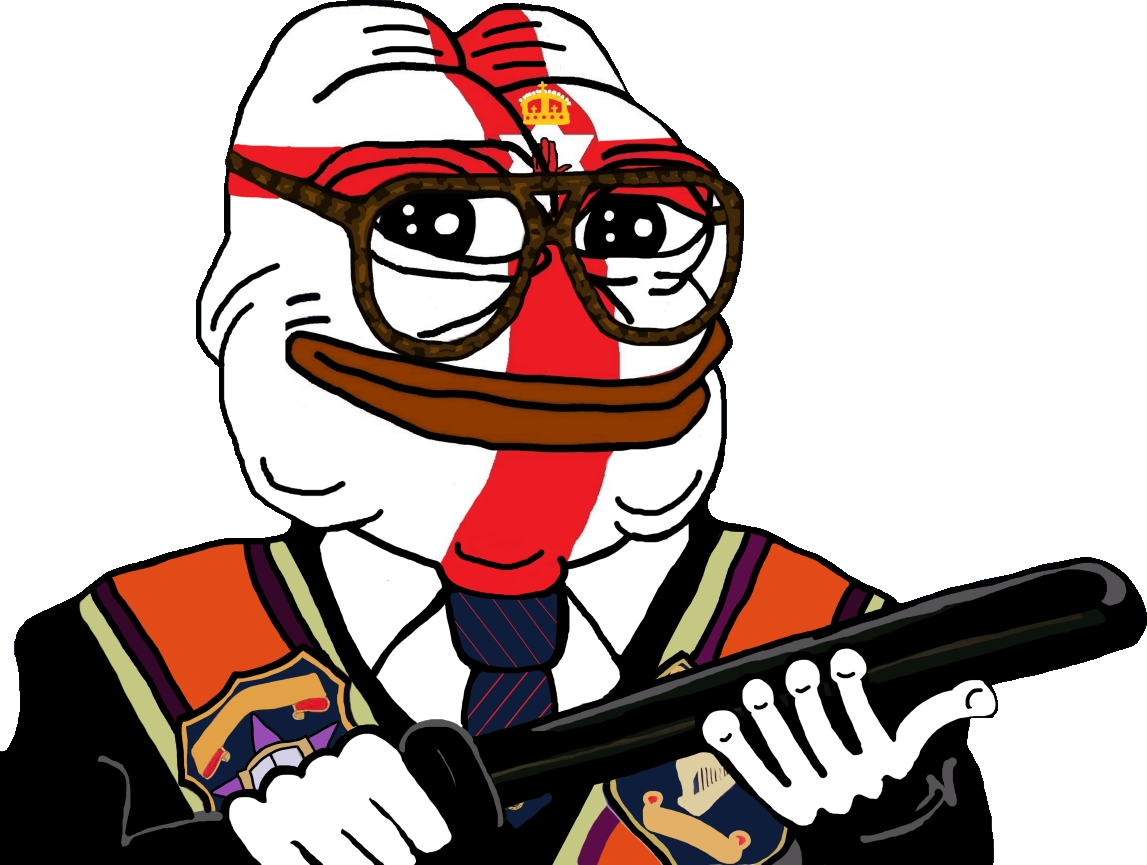
Label: 5_Pepe